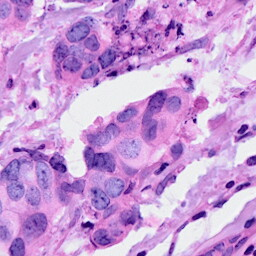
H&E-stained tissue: Breast